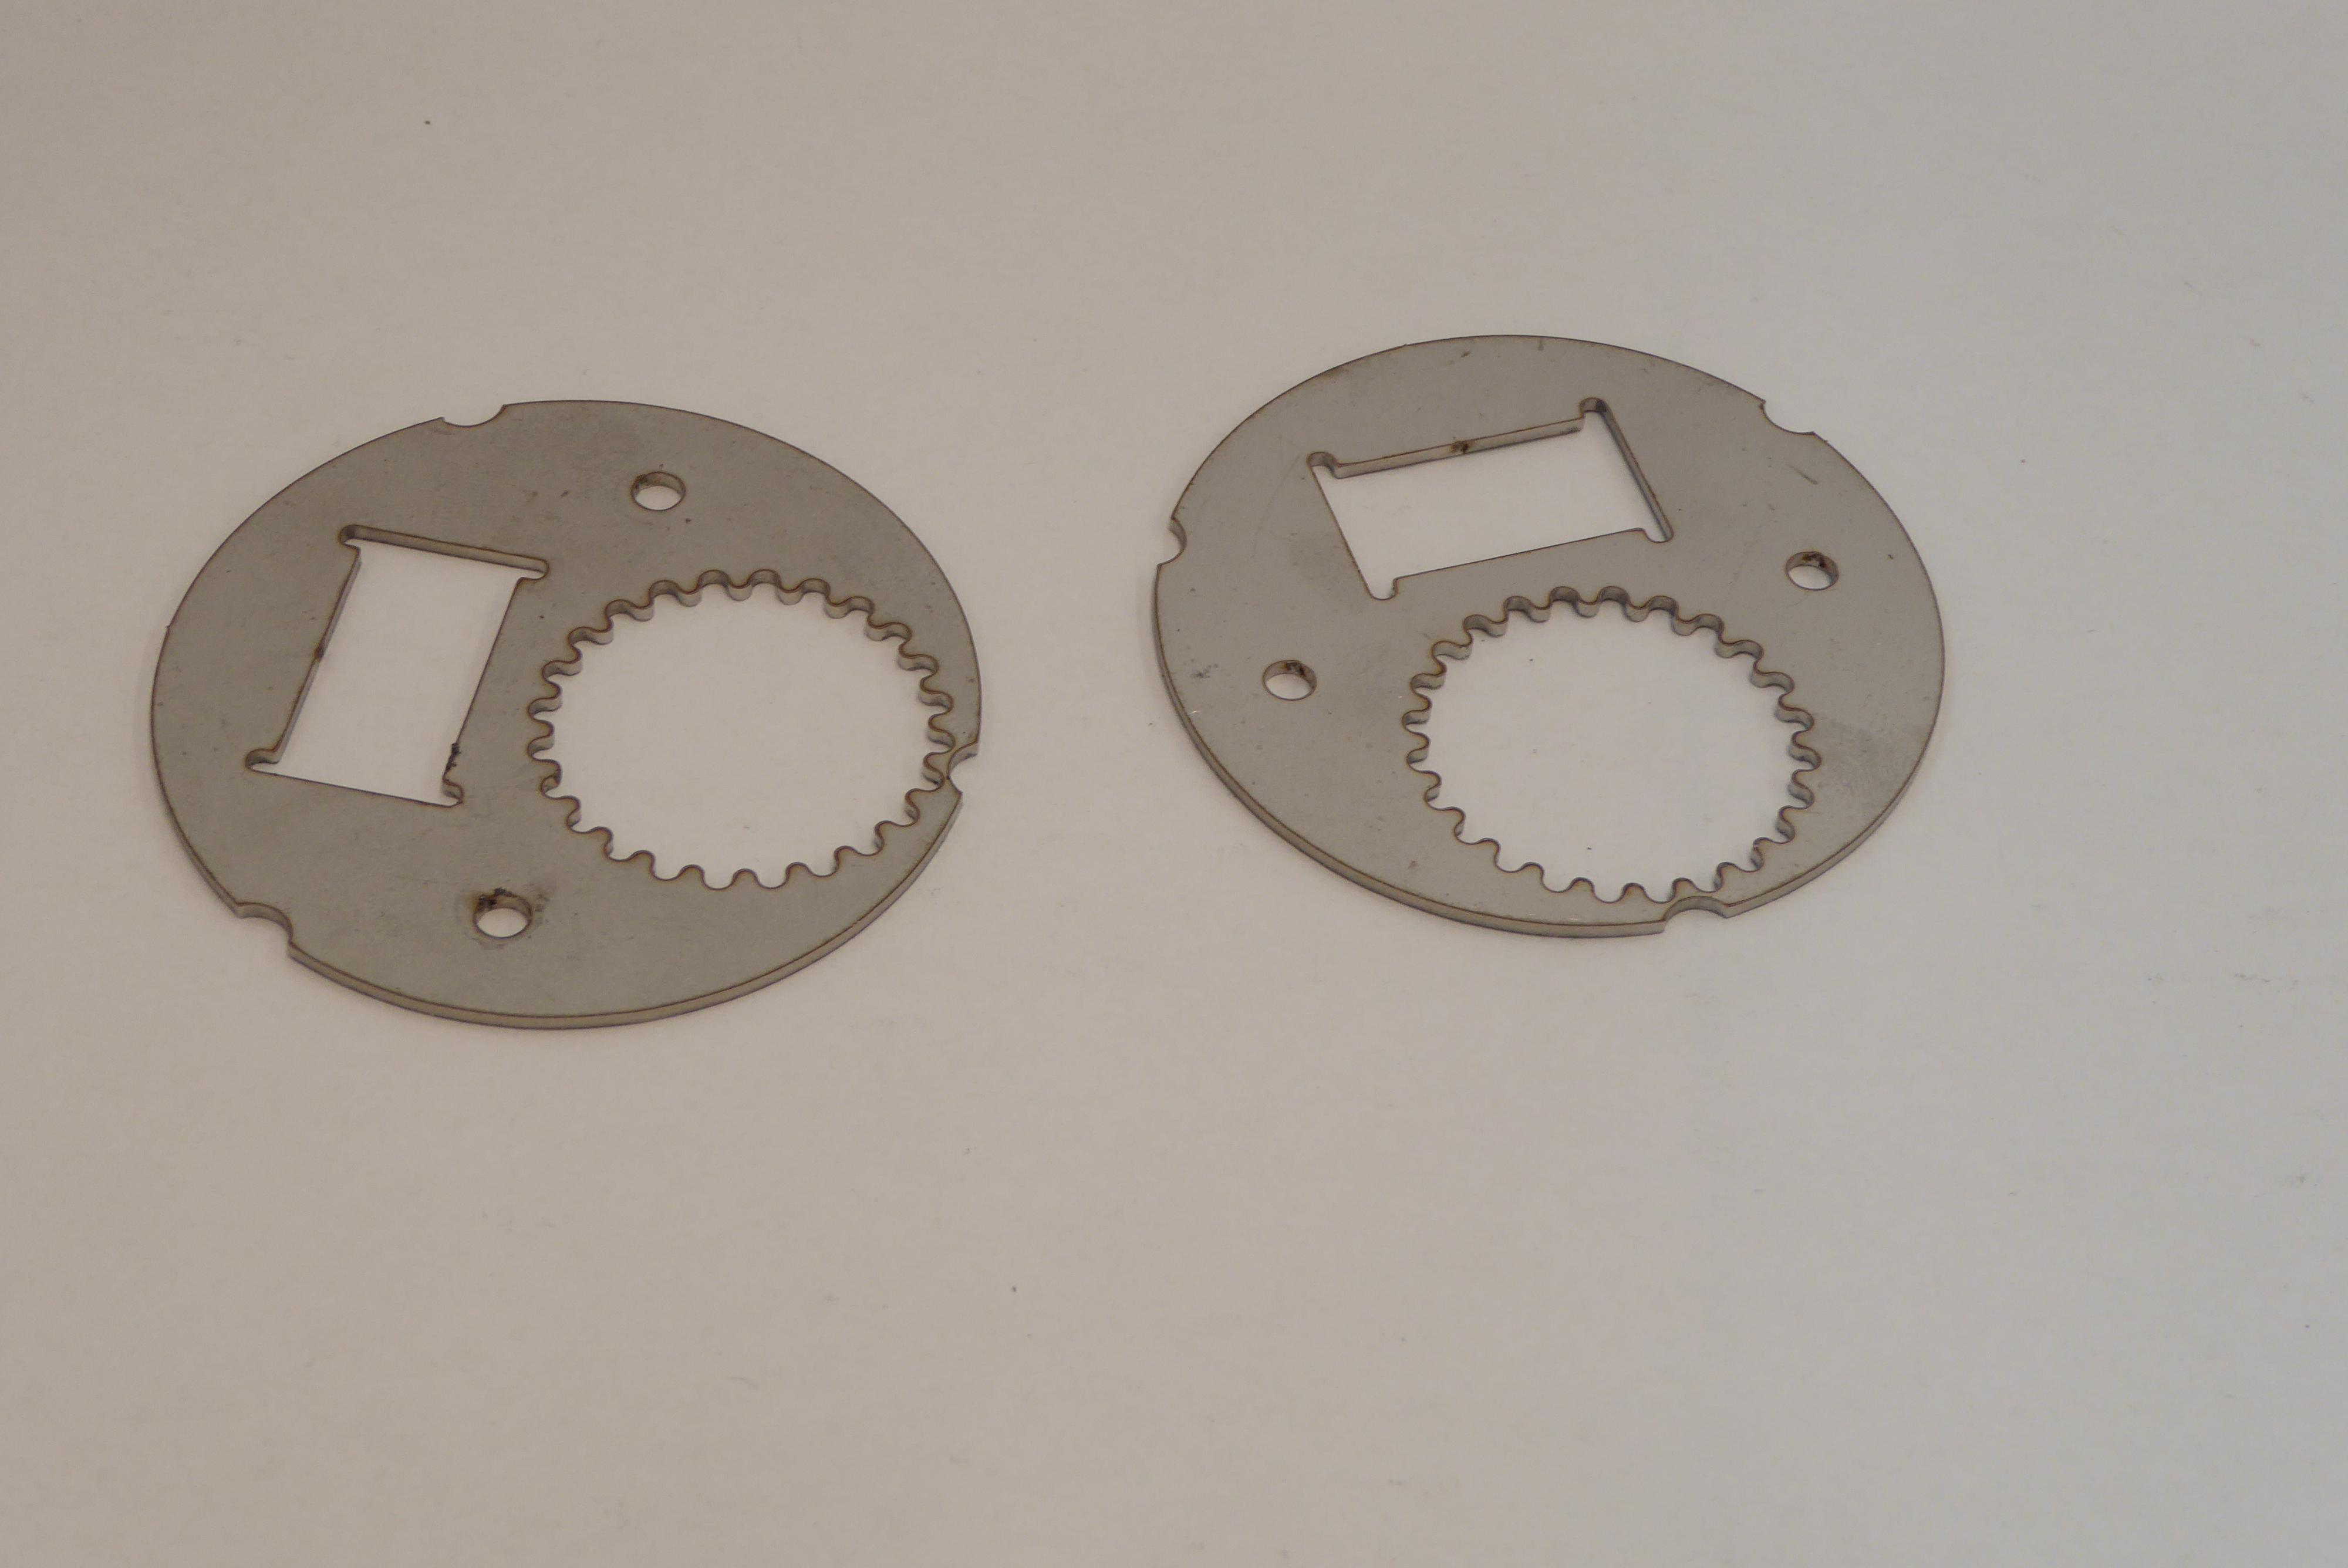
Label: Bottle Opener - Inlay